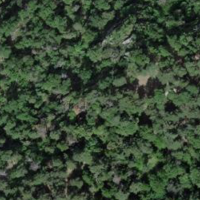
EUNIS habitat code: 43
Species observed at this site:
Cephalanthera damasonium